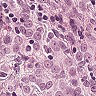
Metastatic tissue present: yes